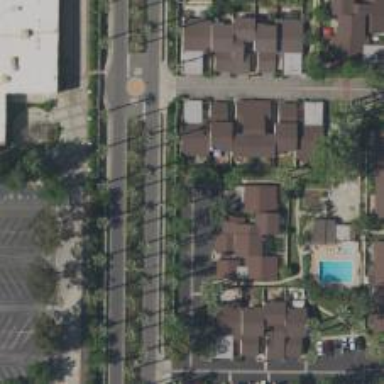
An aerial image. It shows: Residential road.